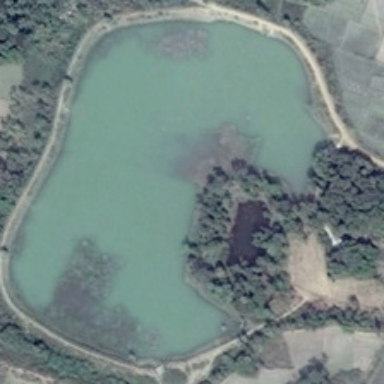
Many green trees and farmlands are around an almost circle pond .